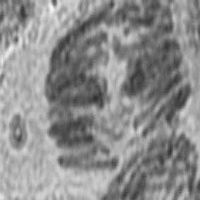
Label: anaphase